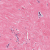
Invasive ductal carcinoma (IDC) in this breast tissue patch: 0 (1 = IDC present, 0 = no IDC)